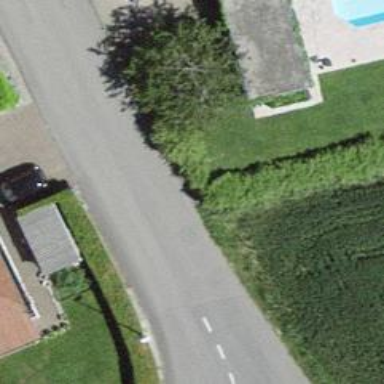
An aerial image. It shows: Hedge acting as barrier.